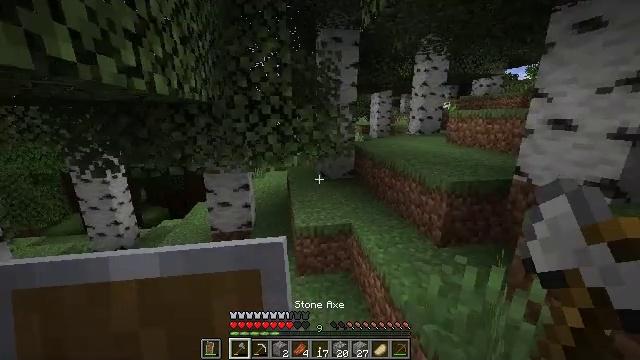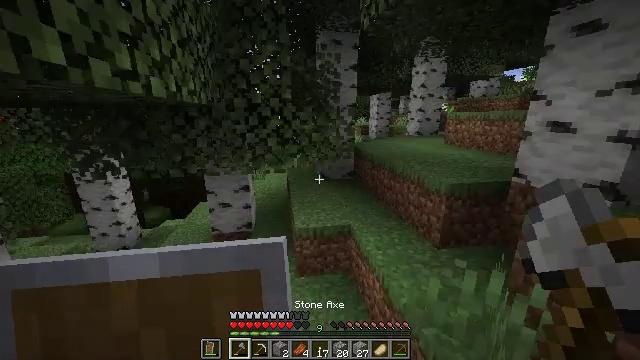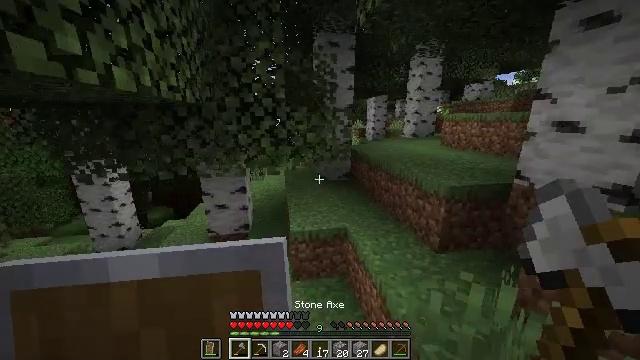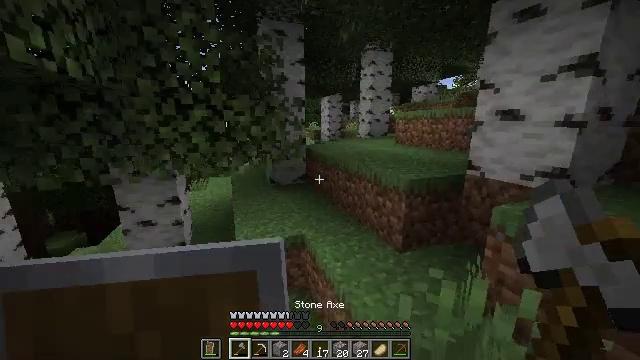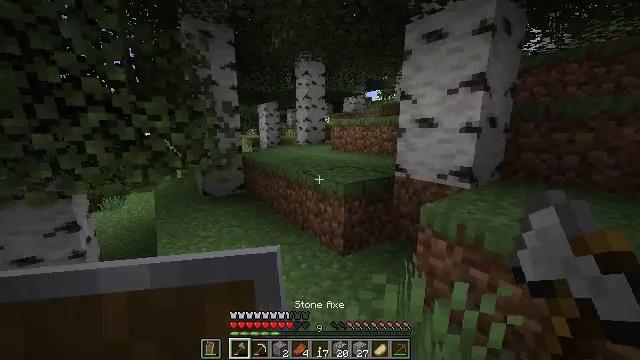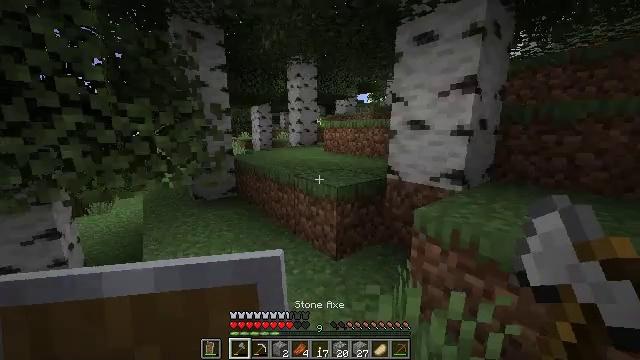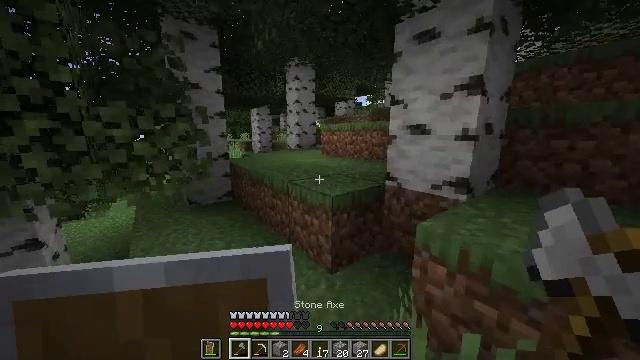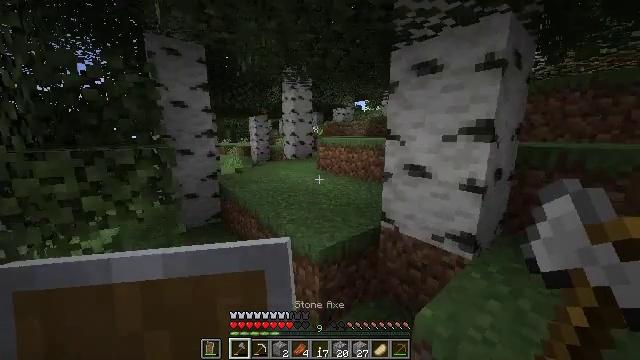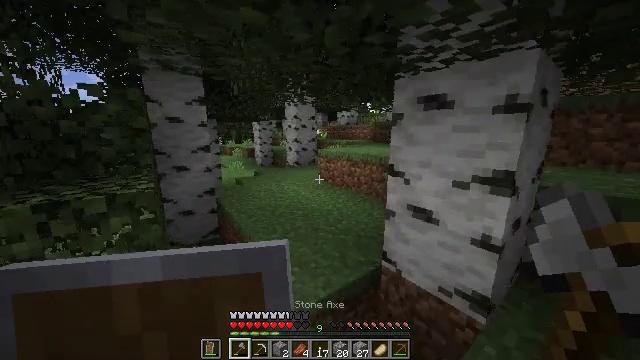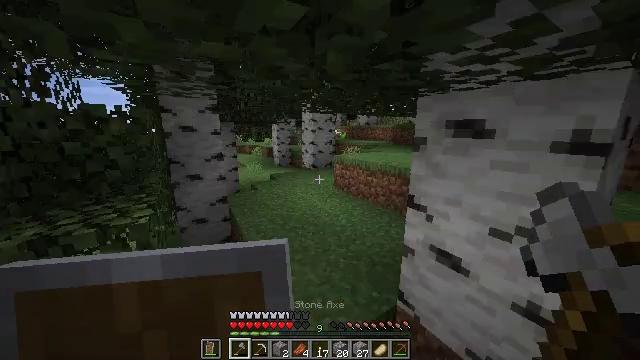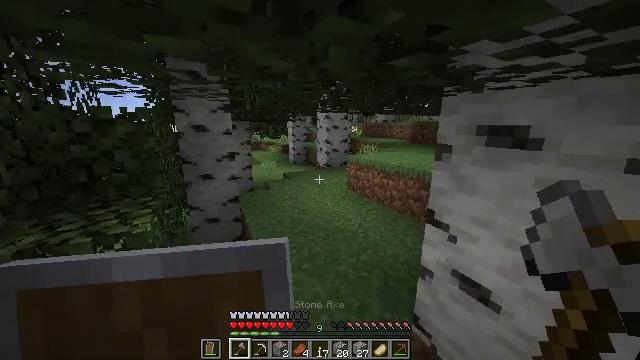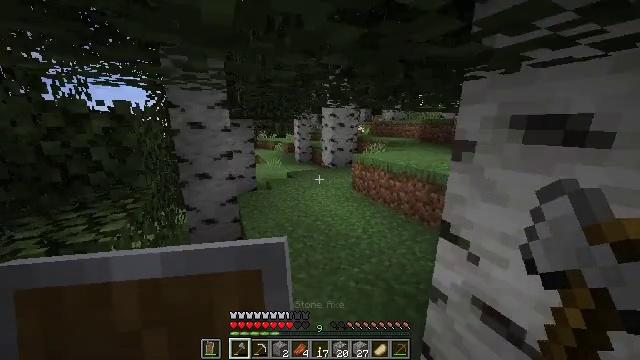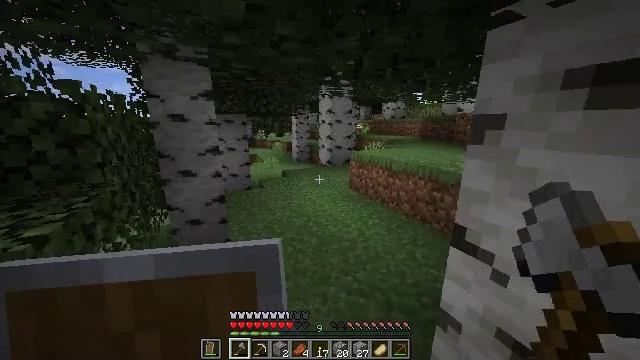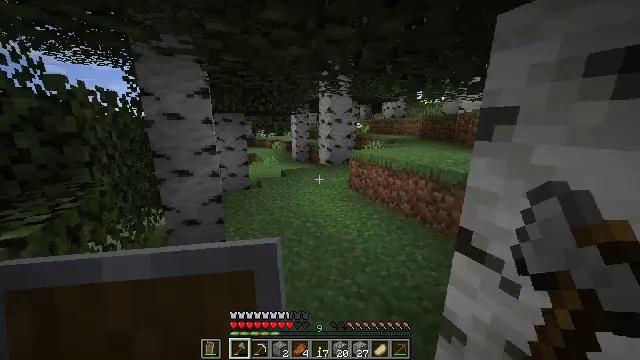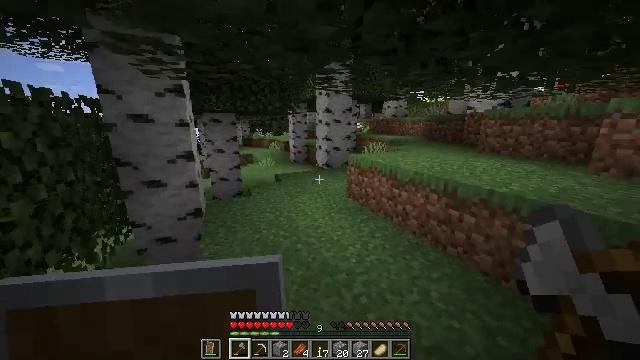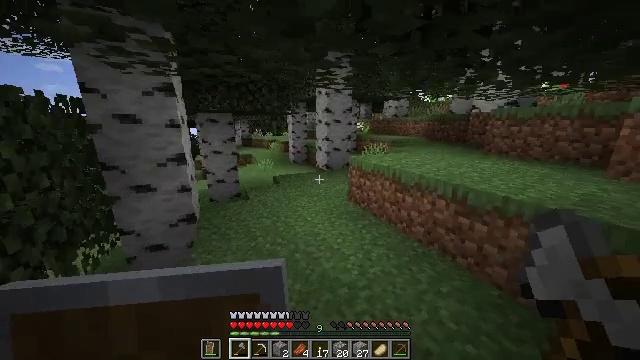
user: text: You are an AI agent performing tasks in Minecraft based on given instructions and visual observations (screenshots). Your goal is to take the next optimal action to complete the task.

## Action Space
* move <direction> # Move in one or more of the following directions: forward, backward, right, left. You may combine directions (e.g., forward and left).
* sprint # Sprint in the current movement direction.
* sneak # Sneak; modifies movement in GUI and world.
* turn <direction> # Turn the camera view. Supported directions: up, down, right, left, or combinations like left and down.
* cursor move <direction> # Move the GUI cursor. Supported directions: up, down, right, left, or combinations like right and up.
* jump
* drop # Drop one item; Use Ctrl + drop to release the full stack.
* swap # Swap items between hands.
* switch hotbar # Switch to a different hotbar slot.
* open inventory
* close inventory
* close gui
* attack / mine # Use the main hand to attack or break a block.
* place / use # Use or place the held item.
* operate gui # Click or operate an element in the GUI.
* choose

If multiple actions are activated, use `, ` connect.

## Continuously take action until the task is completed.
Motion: motion action
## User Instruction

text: Collect parts of the brown mushroom block.
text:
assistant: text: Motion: move forward and move right, sprint, jump
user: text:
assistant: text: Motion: move forward and move right, sprint, jump
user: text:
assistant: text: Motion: move forward and move right, sprint, turn right and up, jump
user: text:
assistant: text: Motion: move forward and move right, sprint, turn right and up, jump
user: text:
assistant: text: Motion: move forward and move right, sprint, turn right, jump
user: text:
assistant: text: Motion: move forward and move right, sprint, jump
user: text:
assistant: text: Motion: move forward, sprint, jump
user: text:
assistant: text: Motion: move forward, sprint, turn left, jump
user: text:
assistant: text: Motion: move forward, sprint, turn left, jump
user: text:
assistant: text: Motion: move forward, sprint, turn left, jump
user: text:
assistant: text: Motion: move forward, sprint, turn left, jump
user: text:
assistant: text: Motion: move forward, sprint, jump
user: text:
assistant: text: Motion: move forward, sprint, jump
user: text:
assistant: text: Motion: move forward, sprint, jump
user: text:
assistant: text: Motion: move forward, sprint, jump
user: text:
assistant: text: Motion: move forward, sprint, jump
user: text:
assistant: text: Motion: move forward, sprint, jump
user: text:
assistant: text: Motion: move forward, sprint, jump
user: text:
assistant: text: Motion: move forward, sprint, jump
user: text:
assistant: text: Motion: move forward, sprint, turn left, jump
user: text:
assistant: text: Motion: move forward, sprint, turn left and down, jump
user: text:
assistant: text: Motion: move forward, sprint, turn left and down, jump
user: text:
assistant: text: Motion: move forward, sprint, turn left, jump
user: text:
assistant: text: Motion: move forward, sprint, turn right
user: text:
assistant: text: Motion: move forward, sprint
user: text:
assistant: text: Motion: move forward, sprint
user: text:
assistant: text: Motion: move forward, sprint
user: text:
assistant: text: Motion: move forward, sprint
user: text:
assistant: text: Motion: move forward, sprint
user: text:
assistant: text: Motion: move forward, sprint, turn down